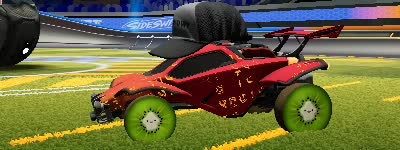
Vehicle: octane